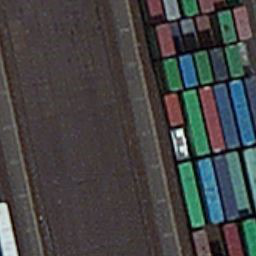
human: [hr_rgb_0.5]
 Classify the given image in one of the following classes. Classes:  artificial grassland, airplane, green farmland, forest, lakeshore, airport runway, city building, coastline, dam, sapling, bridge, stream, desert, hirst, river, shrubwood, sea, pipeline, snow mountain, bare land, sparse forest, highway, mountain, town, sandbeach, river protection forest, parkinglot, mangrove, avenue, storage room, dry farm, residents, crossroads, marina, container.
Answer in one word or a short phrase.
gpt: container